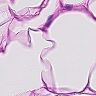
Metastatic tissue present: no